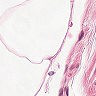
Metastatic tissue present: no